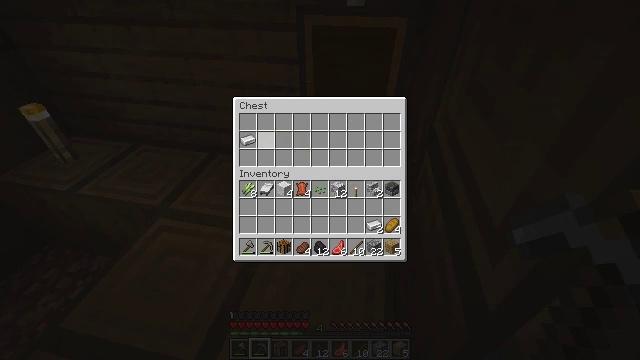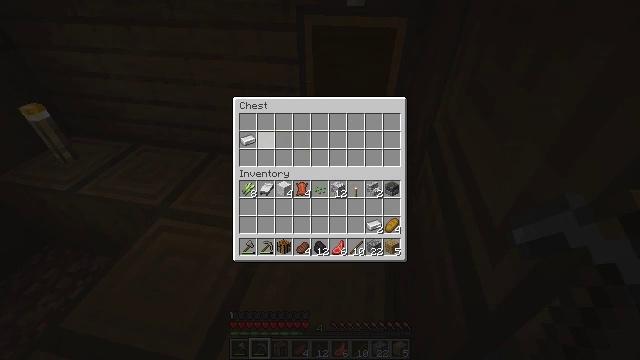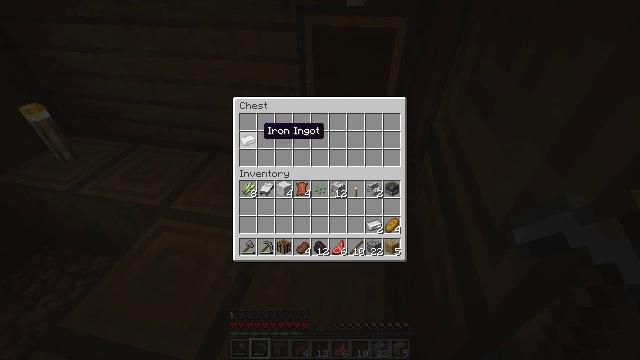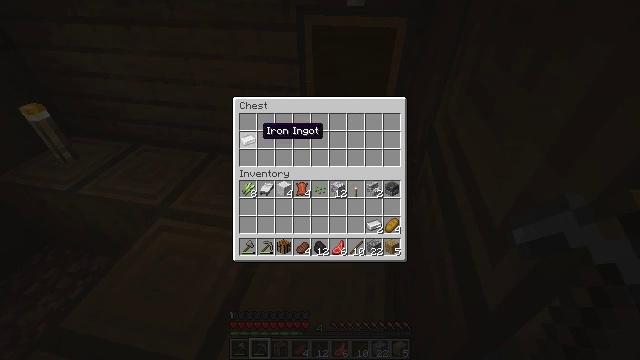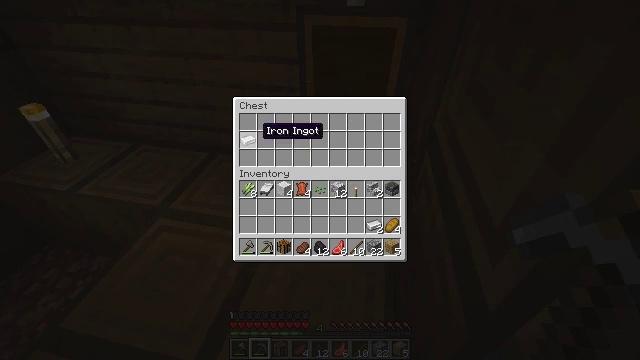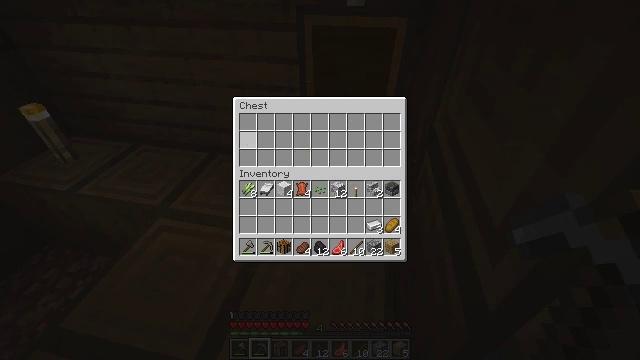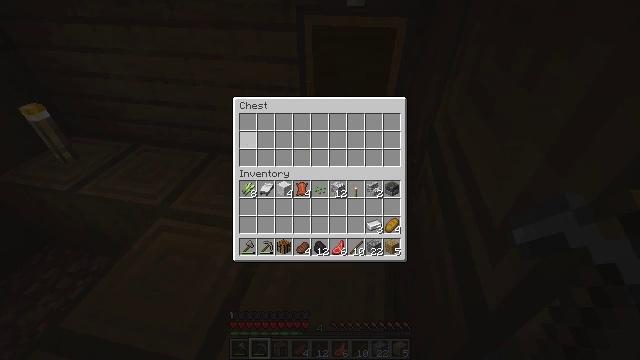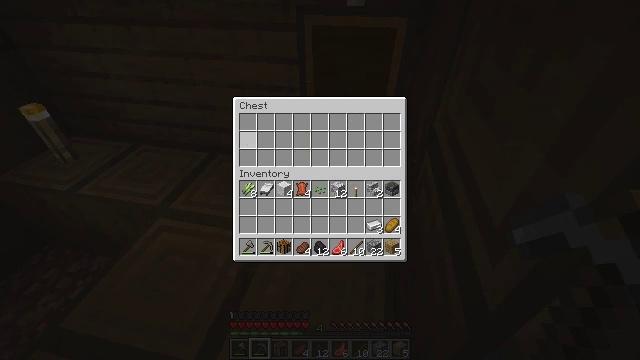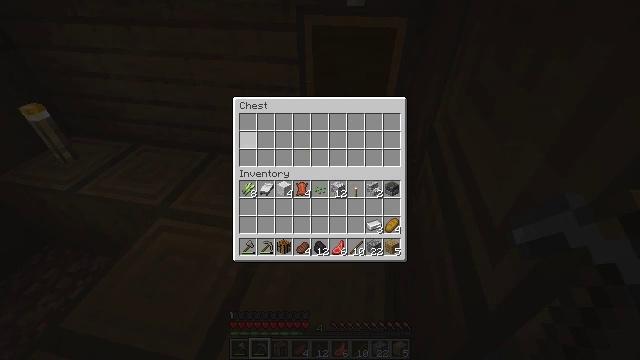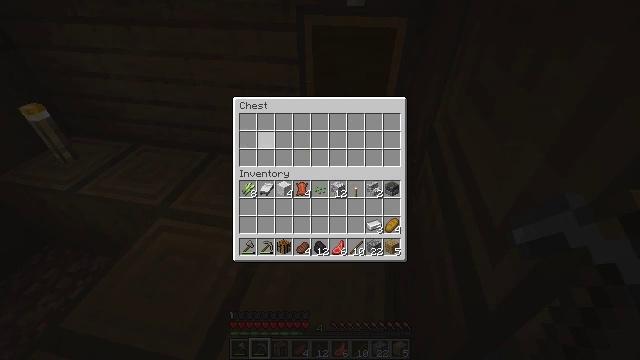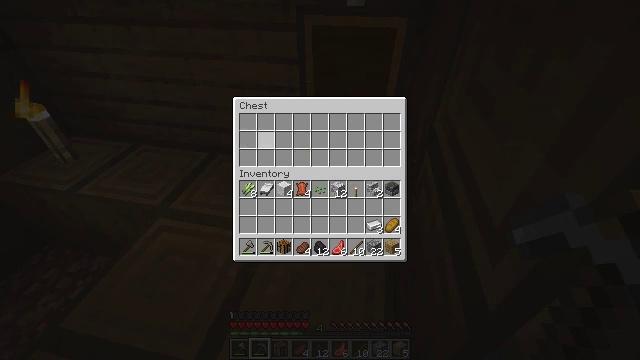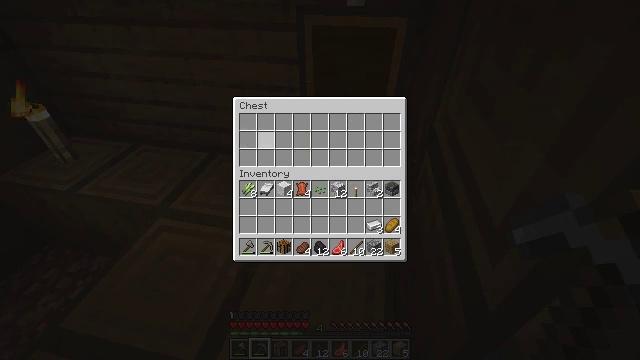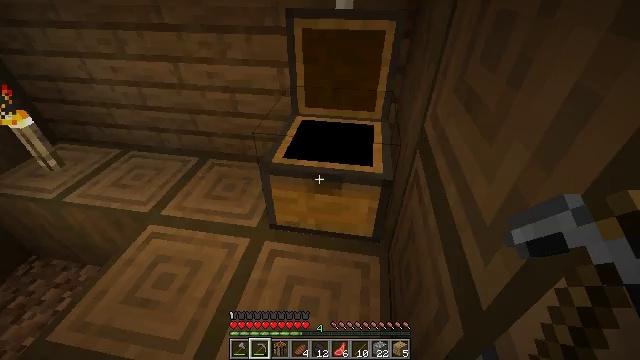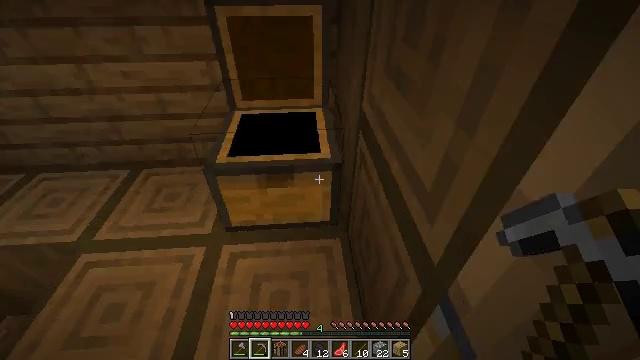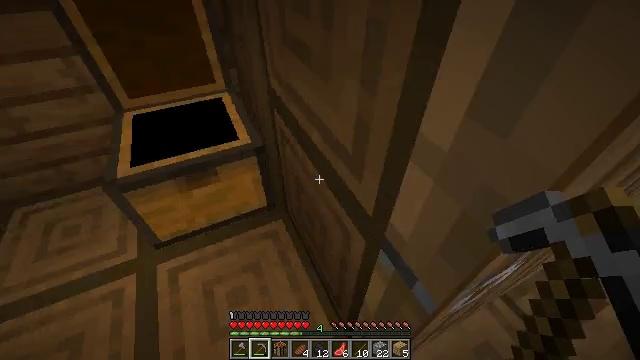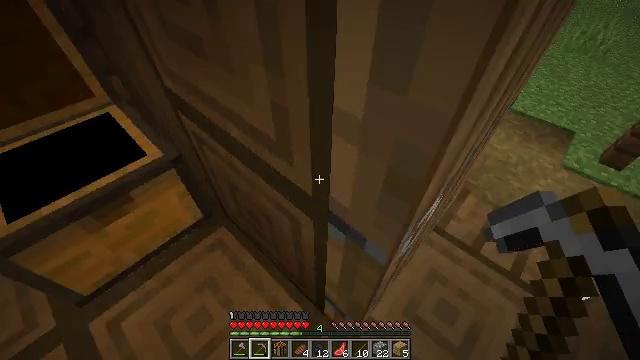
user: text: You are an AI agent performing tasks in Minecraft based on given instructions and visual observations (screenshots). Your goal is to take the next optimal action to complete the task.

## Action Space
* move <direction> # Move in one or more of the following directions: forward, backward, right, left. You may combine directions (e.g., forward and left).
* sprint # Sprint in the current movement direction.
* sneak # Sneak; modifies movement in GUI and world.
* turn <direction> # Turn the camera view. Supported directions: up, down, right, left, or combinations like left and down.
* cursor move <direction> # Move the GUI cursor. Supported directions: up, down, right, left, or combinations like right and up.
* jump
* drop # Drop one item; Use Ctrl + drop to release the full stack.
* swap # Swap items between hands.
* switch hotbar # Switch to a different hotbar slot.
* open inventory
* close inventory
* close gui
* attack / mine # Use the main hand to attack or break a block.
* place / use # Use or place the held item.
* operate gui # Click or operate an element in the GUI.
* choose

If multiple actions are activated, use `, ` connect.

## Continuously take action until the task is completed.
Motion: motion action
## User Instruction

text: Mine the pumpkin from the ground.
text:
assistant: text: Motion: sneak, cursor move left
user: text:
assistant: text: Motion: sneak
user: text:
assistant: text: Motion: sneak
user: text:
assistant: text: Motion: sneak
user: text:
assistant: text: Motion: sneak, operate gui
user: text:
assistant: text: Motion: sneak, operate gui
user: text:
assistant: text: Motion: sneak, operate gui
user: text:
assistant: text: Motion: sneak
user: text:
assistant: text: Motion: sneak
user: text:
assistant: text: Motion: sneak
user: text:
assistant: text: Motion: cursor move right
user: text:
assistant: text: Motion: cursor move right
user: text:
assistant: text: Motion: turn right and down, close gui
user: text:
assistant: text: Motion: turn right and down
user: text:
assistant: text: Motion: turn right and down
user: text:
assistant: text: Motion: turn right and up
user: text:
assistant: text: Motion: move right, turn right and up
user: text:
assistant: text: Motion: move right, turn right and up
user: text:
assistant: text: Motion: move forward and move right
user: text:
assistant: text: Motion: move forward and move right, turn up
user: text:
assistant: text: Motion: move forward, turn up
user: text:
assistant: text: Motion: move forward, turn up
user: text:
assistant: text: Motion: move forward, turn right and up
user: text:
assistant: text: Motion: move forward, turn right and up
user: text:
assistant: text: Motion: move forward, turn right and up
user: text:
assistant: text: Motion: move forward, turn right and up
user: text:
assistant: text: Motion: move forward, turn up
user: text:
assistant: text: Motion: move forward, turn up
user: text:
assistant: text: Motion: move forward, turn up
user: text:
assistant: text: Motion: move forward, turn up